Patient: sex M, age 60
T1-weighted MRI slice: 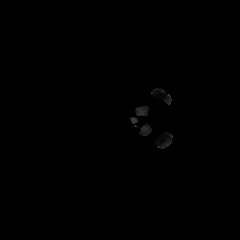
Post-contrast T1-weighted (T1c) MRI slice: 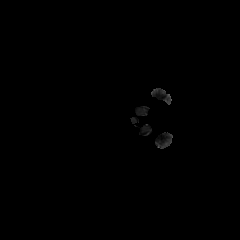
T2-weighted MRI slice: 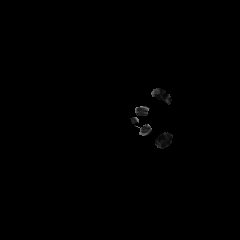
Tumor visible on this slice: no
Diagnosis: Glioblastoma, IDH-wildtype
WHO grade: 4